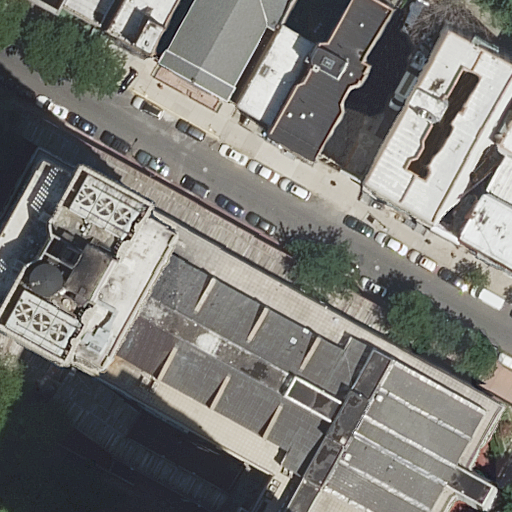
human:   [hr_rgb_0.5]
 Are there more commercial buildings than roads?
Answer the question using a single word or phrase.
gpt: no

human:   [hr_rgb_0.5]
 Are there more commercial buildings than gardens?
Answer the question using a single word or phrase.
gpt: no

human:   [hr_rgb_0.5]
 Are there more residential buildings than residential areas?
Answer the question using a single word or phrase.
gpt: yes

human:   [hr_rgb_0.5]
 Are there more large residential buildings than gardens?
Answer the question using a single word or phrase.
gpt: no

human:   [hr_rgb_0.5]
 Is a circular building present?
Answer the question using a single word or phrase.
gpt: no

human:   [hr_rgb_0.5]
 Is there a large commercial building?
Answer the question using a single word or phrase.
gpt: no

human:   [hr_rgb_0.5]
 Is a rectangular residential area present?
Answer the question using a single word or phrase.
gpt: yes

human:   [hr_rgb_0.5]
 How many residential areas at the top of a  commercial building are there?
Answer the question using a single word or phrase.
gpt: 0

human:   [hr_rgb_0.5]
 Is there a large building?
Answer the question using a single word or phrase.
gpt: yes

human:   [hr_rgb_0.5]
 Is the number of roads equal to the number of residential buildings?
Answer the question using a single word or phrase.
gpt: no

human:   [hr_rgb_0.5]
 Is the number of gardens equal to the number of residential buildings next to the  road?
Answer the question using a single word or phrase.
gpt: no

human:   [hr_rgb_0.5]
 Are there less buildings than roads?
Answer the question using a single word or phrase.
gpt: no

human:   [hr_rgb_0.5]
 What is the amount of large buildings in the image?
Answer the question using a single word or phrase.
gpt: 1

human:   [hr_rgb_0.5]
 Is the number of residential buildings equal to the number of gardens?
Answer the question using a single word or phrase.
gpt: no

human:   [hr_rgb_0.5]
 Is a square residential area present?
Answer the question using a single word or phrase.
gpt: no

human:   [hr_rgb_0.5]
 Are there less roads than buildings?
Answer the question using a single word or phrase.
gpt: yes

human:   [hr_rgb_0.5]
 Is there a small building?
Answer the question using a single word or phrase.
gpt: yes

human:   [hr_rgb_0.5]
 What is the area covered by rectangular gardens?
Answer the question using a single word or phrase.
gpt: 1202m2

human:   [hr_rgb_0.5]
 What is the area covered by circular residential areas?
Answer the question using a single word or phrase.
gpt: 0m2

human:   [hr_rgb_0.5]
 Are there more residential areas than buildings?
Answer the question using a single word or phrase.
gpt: no

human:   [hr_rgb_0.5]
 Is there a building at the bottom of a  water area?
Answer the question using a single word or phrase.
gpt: no

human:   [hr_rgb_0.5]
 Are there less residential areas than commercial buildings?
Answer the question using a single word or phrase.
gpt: no

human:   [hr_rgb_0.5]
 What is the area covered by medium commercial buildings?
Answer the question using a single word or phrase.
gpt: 0m2

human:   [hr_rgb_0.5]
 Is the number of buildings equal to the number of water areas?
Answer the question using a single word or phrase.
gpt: no

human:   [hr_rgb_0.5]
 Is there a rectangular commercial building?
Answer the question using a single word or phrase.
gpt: no

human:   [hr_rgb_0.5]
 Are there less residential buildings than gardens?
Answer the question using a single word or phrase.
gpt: no

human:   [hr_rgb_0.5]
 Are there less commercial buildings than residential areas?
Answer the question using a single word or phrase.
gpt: yes

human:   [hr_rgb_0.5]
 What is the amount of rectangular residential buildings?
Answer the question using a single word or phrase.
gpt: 4

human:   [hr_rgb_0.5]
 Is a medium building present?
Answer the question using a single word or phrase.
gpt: yes

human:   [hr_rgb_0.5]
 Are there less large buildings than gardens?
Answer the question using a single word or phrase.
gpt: no

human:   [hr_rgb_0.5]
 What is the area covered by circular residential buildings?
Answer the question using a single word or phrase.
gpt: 0m2

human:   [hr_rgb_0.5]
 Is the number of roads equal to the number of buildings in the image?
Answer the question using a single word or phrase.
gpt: no

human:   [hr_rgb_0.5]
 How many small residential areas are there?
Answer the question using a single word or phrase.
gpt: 0

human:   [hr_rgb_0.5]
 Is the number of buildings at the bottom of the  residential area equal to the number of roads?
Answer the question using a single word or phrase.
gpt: no

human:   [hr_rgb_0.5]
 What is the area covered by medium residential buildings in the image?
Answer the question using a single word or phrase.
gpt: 1768m2

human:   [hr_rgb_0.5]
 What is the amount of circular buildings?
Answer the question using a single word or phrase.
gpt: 0